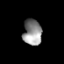
Tissue: prostate
Cell type: T cells
Senescence score: 0.6949
Nuclear area (px): 466
Mean DAPI intensity: 146.303